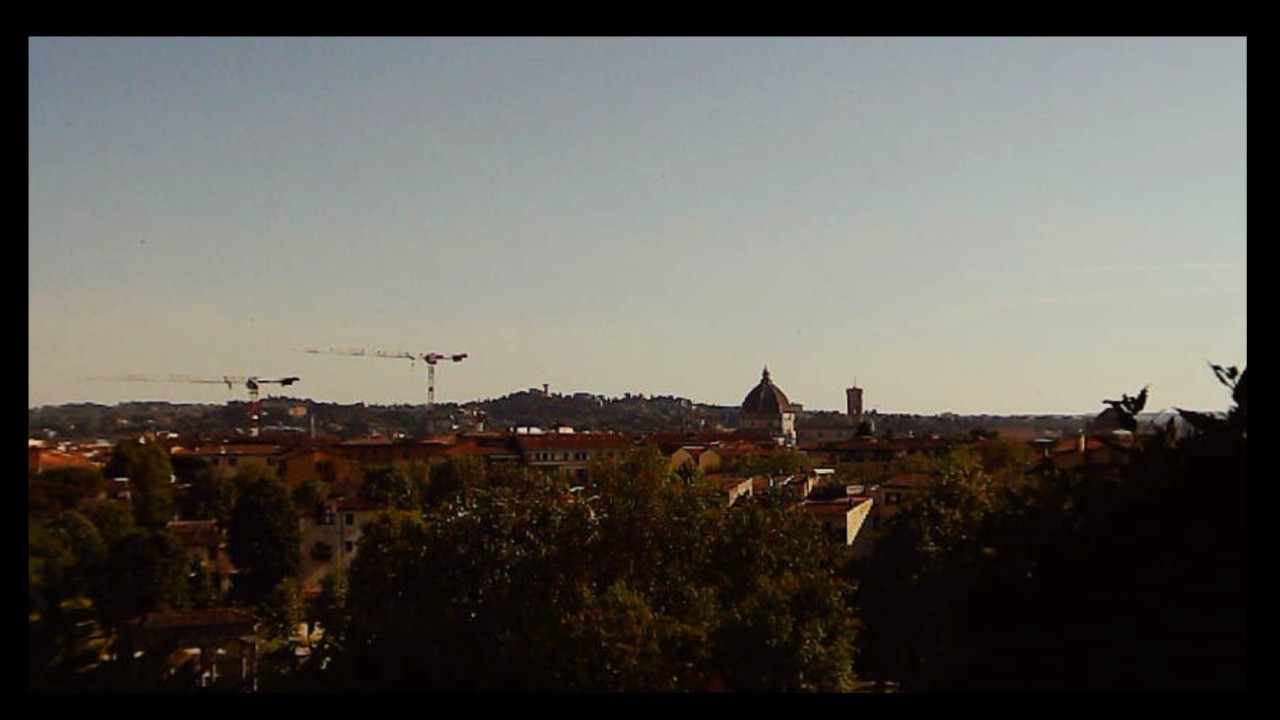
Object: Betafpv air75